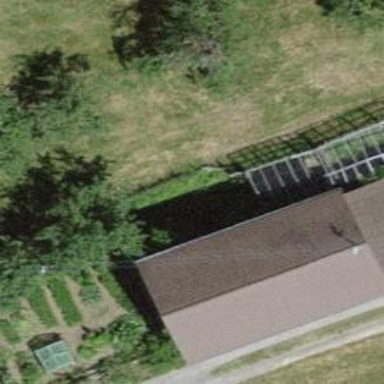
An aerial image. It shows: Rural barn.